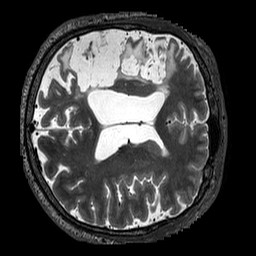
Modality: T2w
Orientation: axial
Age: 47
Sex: male
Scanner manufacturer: siemens
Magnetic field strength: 3 T
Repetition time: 3.2 s
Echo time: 0.567 s